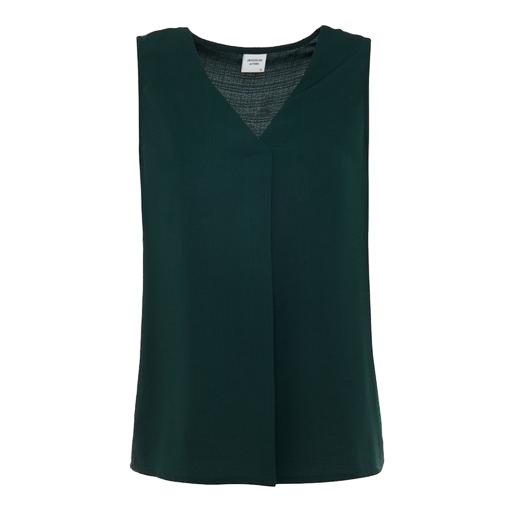
green pleated back top, sleeveless dark green color, green maternity nursing top, white background